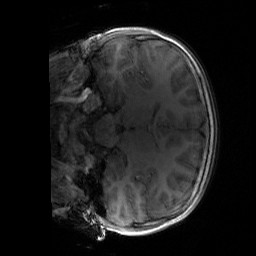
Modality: T1w
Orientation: coronal
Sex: male
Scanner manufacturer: siemens
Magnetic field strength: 3 T
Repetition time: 1.9 s
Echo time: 0.00243 s